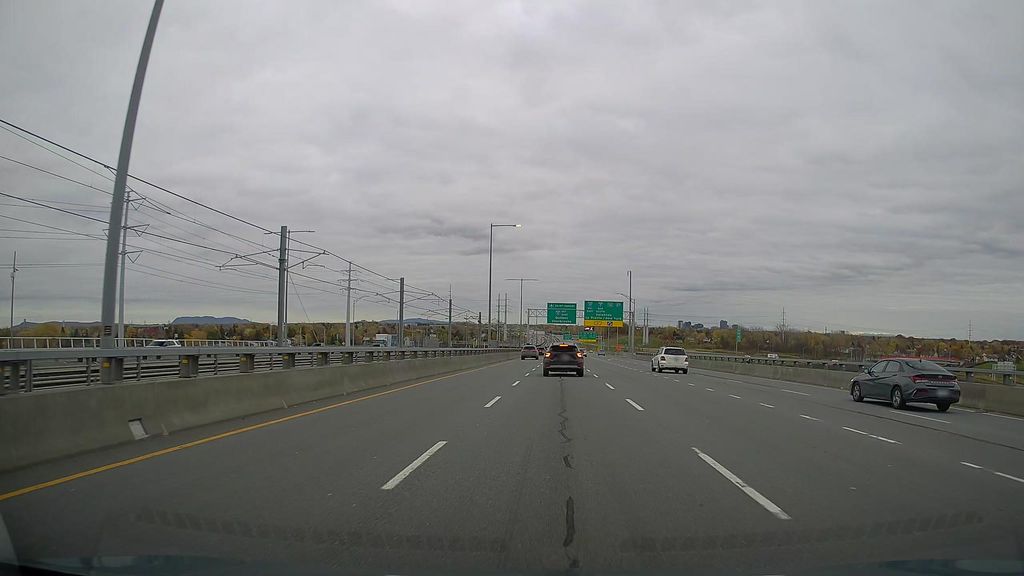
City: montreal